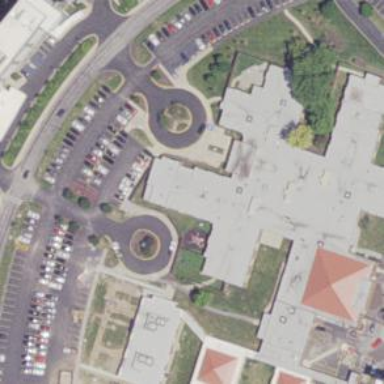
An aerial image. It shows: Commercial building housing healthcare clinic.